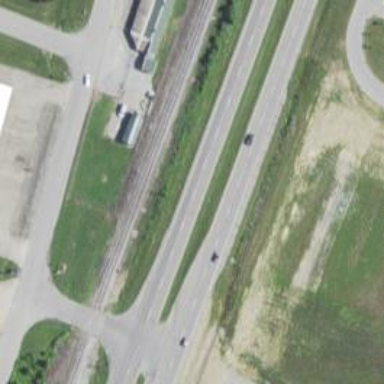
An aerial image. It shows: Primary highway.